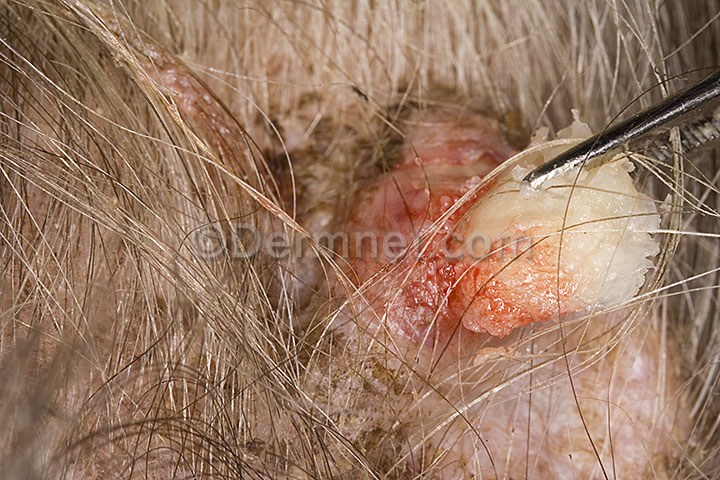
Disease: Seborrheic Keratoses and other Benign Tumors